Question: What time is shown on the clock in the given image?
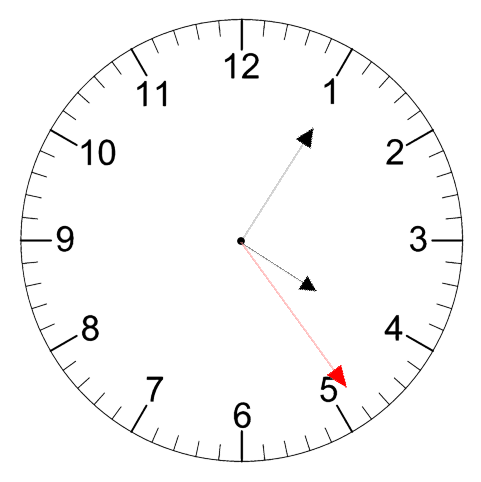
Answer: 04:05:24